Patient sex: M
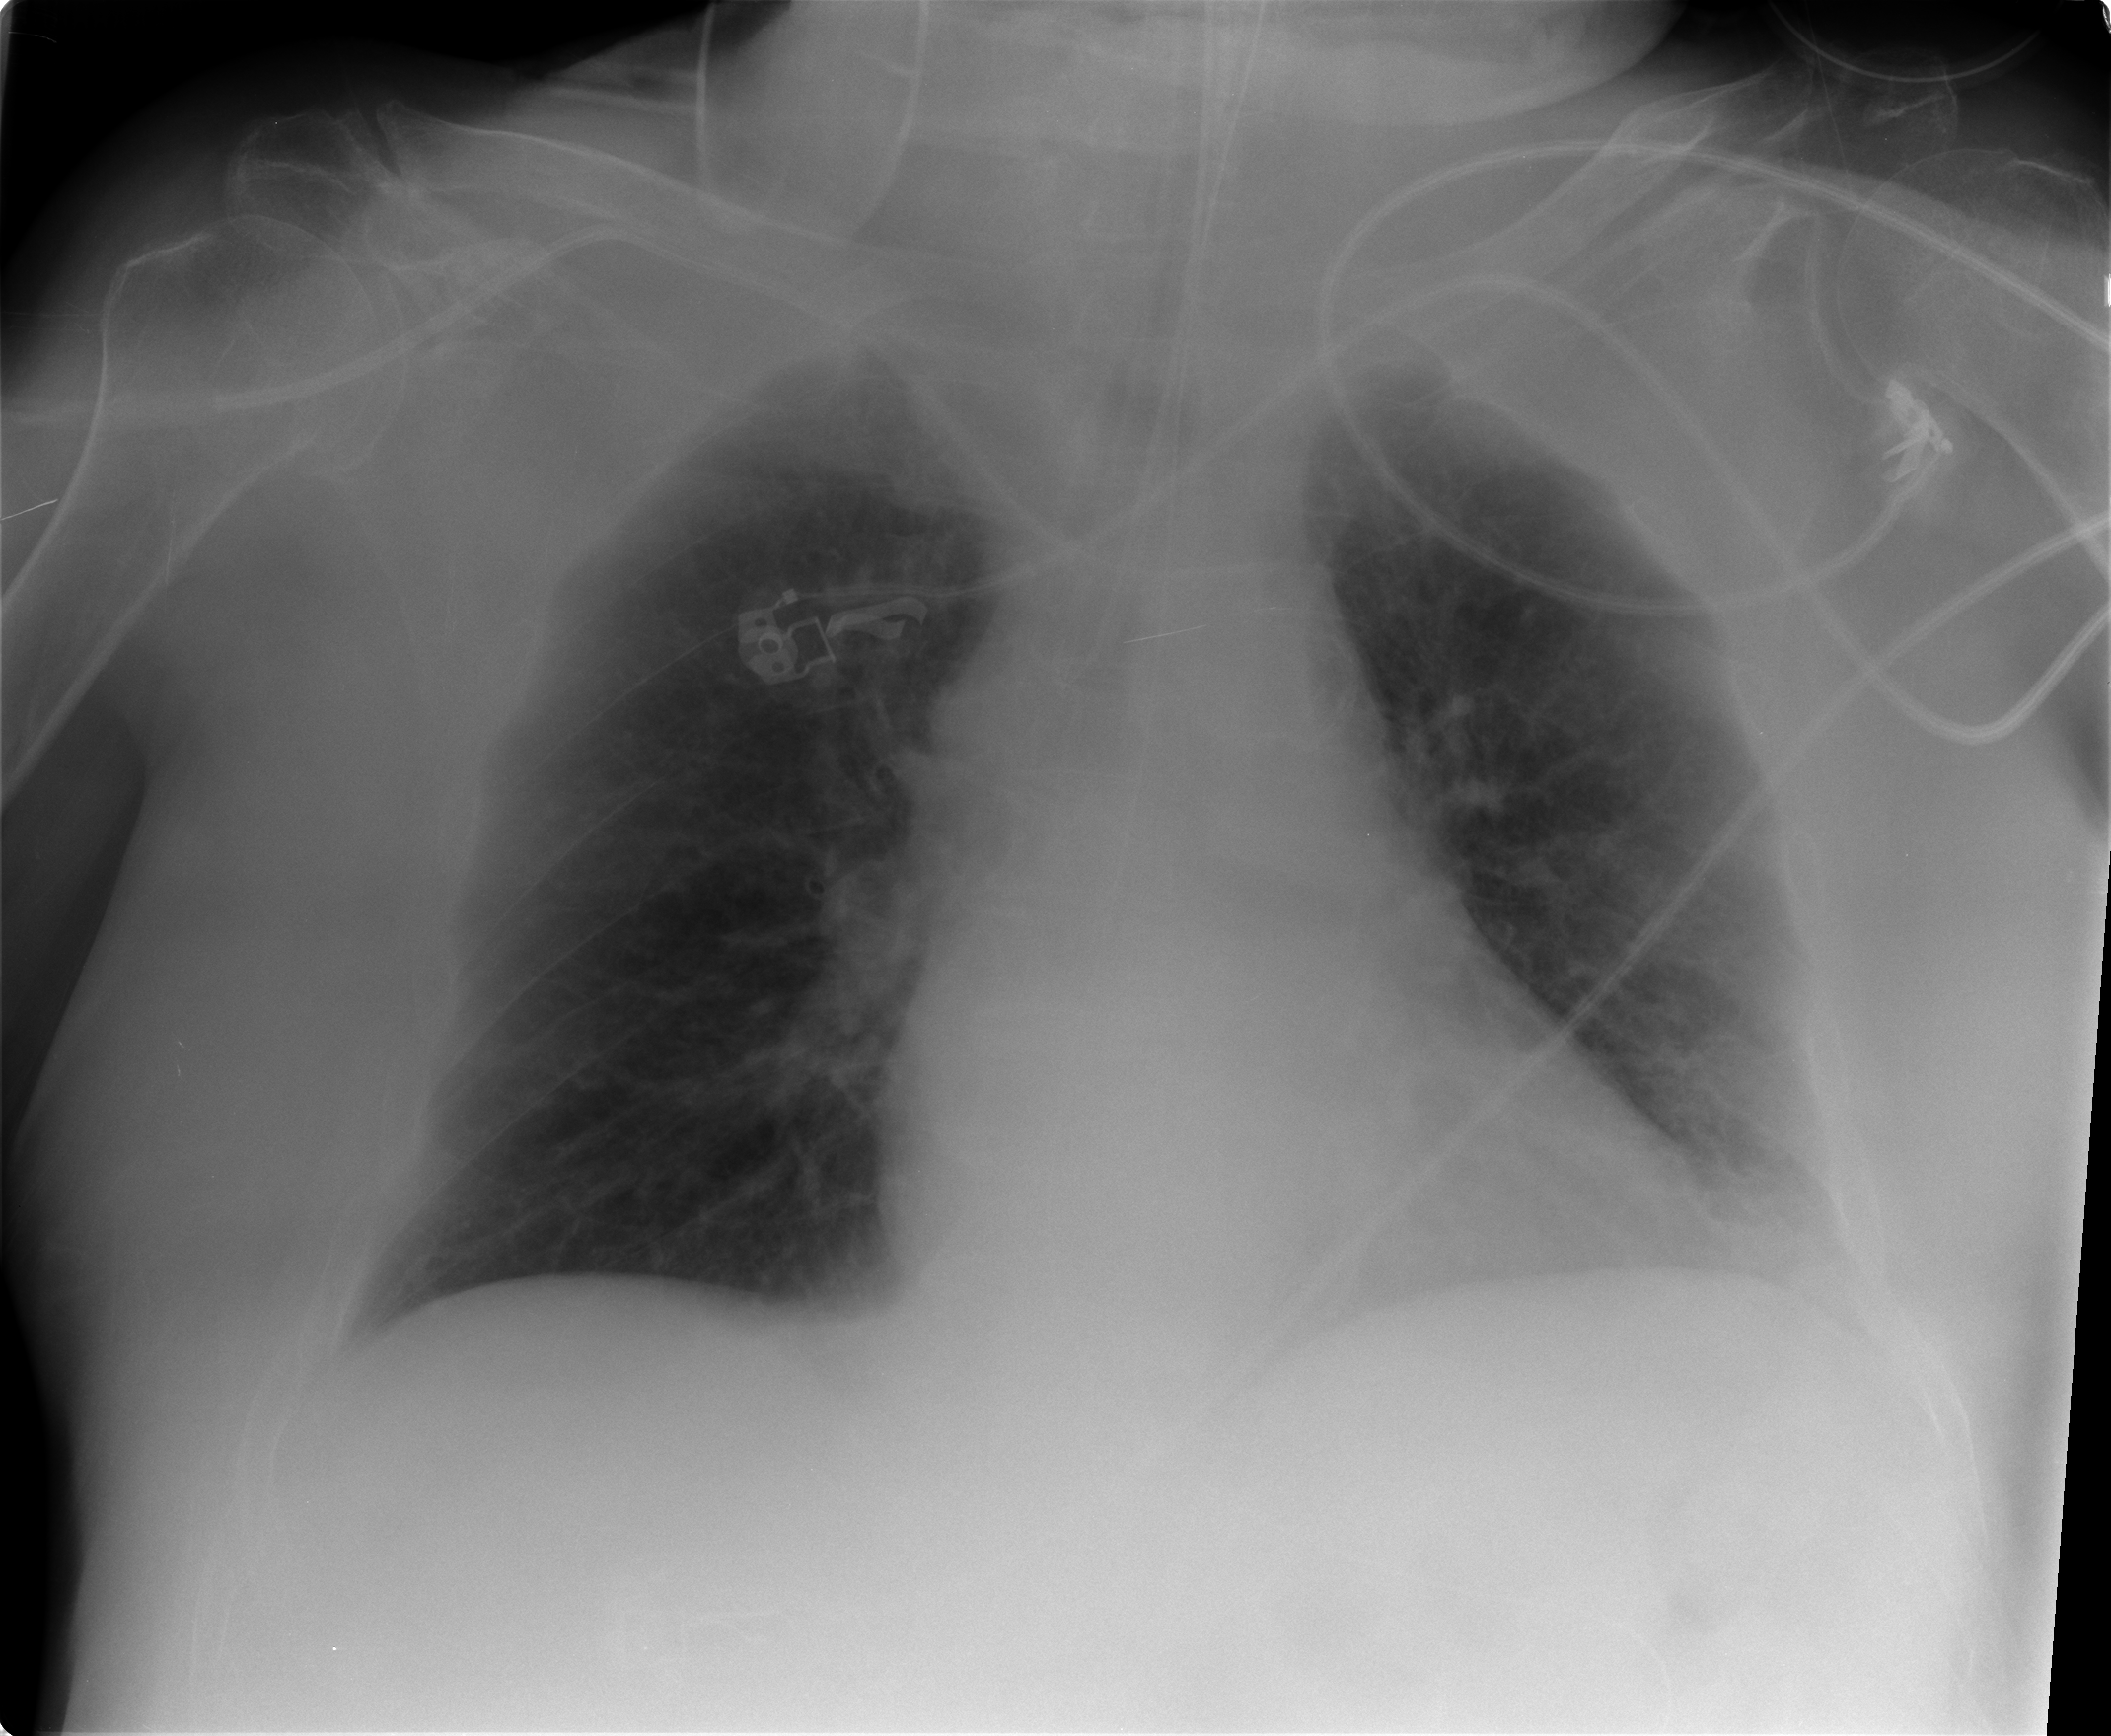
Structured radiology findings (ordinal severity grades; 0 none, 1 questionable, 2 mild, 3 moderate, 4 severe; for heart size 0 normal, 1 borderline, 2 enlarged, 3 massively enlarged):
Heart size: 0
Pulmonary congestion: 0
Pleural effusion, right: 0
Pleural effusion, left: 0
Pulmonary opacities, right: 0
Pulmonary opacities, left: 0
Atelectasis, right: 0
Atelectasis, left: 2